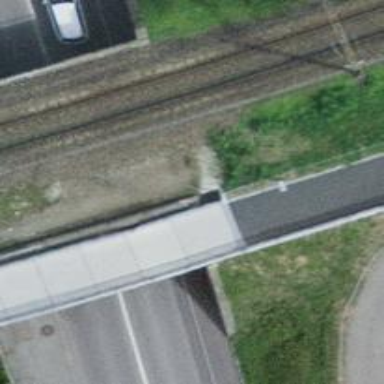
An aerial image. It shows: Concrete bridge over path.